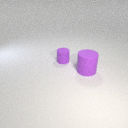
small purple rubber cylinder behind large purple rubber cylinder